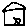
Label: house